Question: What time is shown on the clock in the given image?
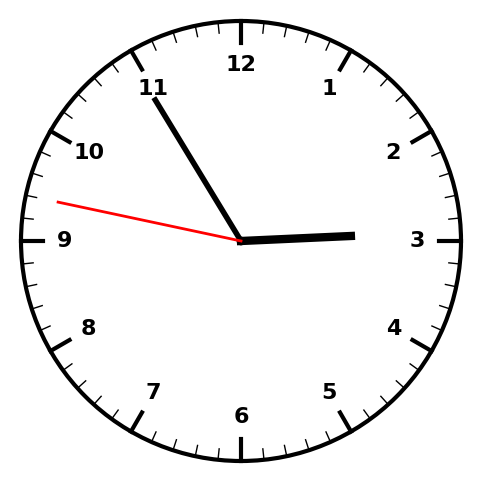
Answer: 02:54:47